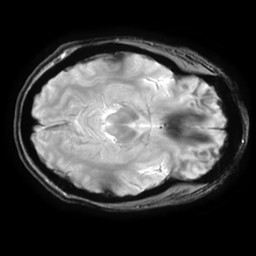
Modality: T2starw
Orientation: axial
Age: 26
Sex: female
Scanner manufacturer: ge
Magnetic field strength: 3 T
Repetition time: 0.65 s
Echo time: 0.02 s